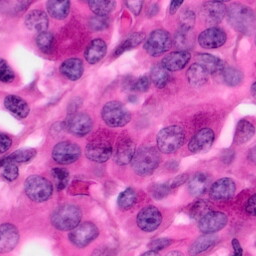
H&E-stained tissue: Pancreatic